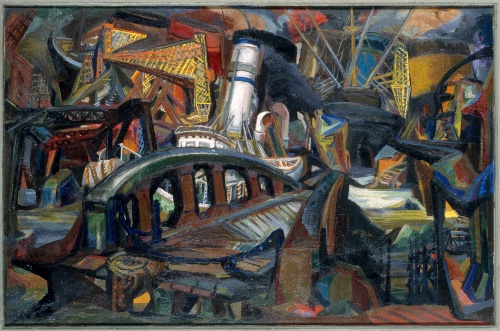
Title: The Harbor
Artist: Josef Presser
Artist bio: American (born Poland), Lublin 1907–1967 Paris, France
Date: ca. 1943
Object type: Painting
Classification: Paintings
Medium: Oil on wood
Dimensions: 34 3/4 x 53 1/4 in. (88.3 x 135.3 cm)
Department: Modern and Contemporary Art
Credit line: Gift of Pennsylvania W. P. A., 1943
Accession year: 1943
Repository: Metropolitan Museum of Art, New York, NY
Tags: Boats|Harbors